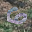
Label: 6